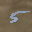
Label: 5